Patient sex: F
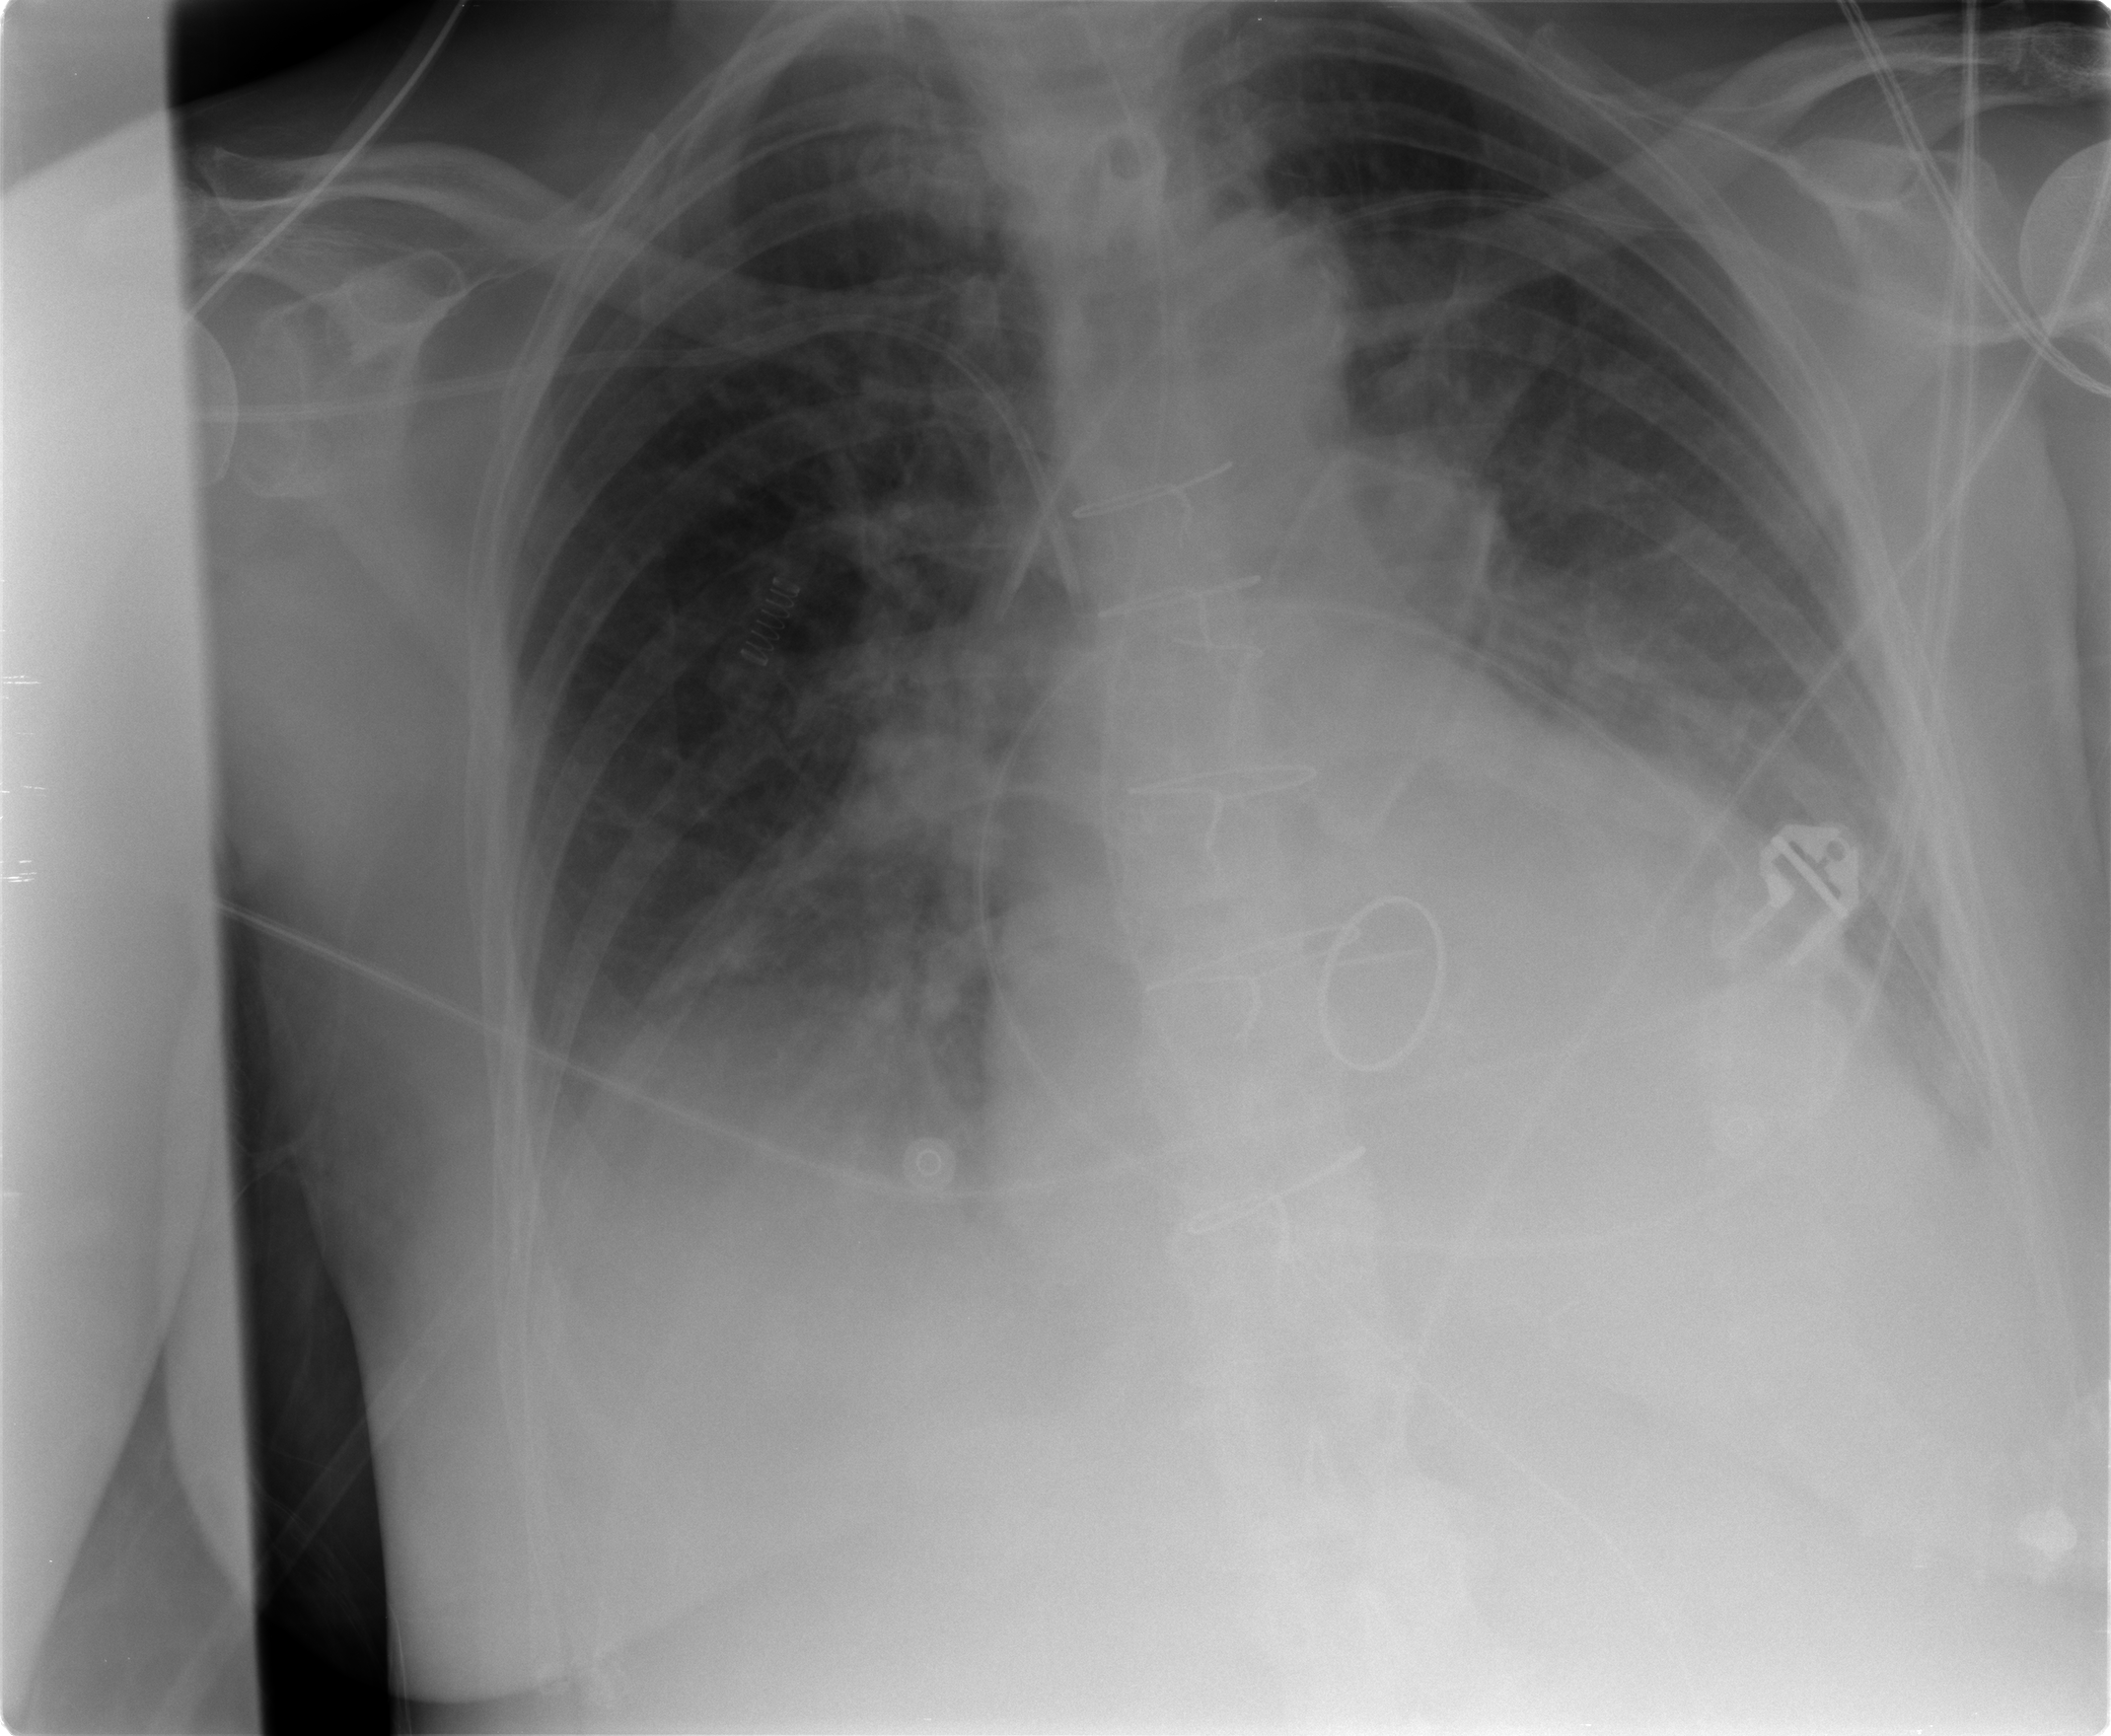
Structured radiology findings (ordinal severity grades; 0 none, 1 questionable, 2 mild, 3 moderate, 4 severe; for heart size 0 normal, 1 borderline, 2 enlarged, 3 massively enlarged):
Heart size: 2
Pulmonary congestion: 2
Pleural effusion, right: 2
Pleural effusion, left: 2
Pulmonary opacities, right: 1
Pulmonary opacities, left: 0
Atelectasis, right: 2
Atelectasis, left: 2